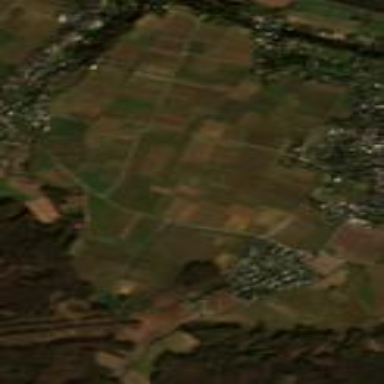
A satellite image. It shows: Vineyard where grapes are grown.